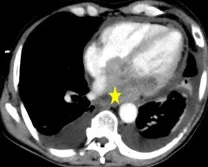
Thoracic CT-scan showing mediastinal lymphadenopathies (red arrows) and the left atrial mass (yellow stars) in axial view Presence of a bilateral pleural effusion and a thickened pericardium (B).
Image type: radiology (ct)